Question: I'm an active reader of StackOverflow as it usually helps me resolve all my issues.
But for my first question ever I'll ask your help about runspaces in Powershell, specifically for memory management.
I created some PS apps with GUI and now I use runspaces to avoid hang of the GUI when big operations are running.
My problem is that I can't manage to dispose my runspaces when they are finished.
Regarding the code below, it's a simple script to try to understand how I can dispose of my runspaces. I tried to incorporate a unique runspace to monitor and dispose the app runspaces, I inspired myself from a <URL> but it doesn't seems to work.
Everytime I execute the runspace I gain 10Mb of memory, huge leak!

Can you help me to resolve this problem please ?
'''
[xml]$xaml = @'
<Window
xmlns="http://schemas.microsoft.com/winfx/2006/xaml/presentation"
xmlns:x="http://schemas.microsoft.com/winfx/2006/xaml"
Title="Runspace" FontFamily="Calibri" Height="400" Width="400" FontSize="14">
<Grid Margin="10,10,10,10">
<Grid.RowDefinitions>
<RowDefinition/>
<RowDefinition Height="10"/>
<RowDefinition Height="Auto"/>
</Grid.RowDefinitions>
<TextBox x:Name="TB_Results" Grid.Row="0" TextWrapping="Wrap" VerticalScrollBarVisibility="Auto"/>
<Button x:Name="BT_Run" Grid.Row="2" Content="Run" Height="30"/>
</Grid>
</Window>
'@
# Inits
Add-Type -AssemblyName PresentationFramework
Add-Type -AssemblyName PresentationCore
Add-Type -AssemblyName WindowsBase
$gui = [hashtable]::Synchronized(@{})
$reader = (New-Object Xml.XmlNodeReader $xaml)
$gui.Window = [Windows.Markup.XamlReader]::Load($reader)
$xaml.SelectNodes("//*[@*[contains(translate(name(.),'n','N'),'Name')]]") | ForEach-Object { $gui.Add($_.Name,$gui.Window.FindName($_.Name)) }
$Script:Jobs = [system.collections.arraylist]::Synchronized((New-Object System.Collections.ArrayList))
$Script:JobCleanup = [hashtable]::Synchronized(@{ Host = $host })
# Test function
function RunFunc {
$newRunspace = [runspacefactory]::CreateRunspace()
$newRunspace.ApartmentState = "STA"
$newRunspace.ThreadOptions = "ReuseThread"
$newRunspace.Open()
$newRunspace.SessionStateProxy.SetVariable("gui",$gui)
$Code = {
$memupdate = "Memory: $($(Get-Process -Id $PID).PrivateMemorySize64 / 1mb) mb"
$gui.Window.Dispatcher.invoke("Normal",[action]{
$gui.TB_Results.Text = "$memupdate'r'n" + $gui.TB_Results.Text
})
}
$Powershell = [powershell]::Create().AddScript($Code)
$Powershell.Runspace = $newRunspace
[void]$Script:Jobs.Add((
[PSCustomObject]@{
PowerShell = $PowerShell
Runspace = $PowerShell.BeginInvoke()
}
))
}
# Background Runspace to clean up jobs
$newRunspace =[runspacefactory]::CreateRunspace()
$newRunspace.ApartmentState = "STA"
$newRunspace.ThreadOptions = "ReuseThread"
$newRunspace.Open()
$newRunspace.SessionStateProxy.SetVariable("jobs",$Script:Jobs)
$Code = {
$JobCleanup = $true
do {
foreach($runspace in $jobs) {
if ($runspace.Runspace.isCompleted) {
$runspace.powershell.EndInvoke($runspace.Runspace) | Out-Null
$runspace.powershell.dispose()
$runspace.Runspace = $null
$runspace.powershell = $null
}
}
$temphash = $jobs.clone()
$temphash | Where-Object { $_.runspace -eq $Null } | ForEach-Object { $jobs.remove($_) }
Start-Sleep -Seconds 1
} while ($JobCleanup)
}
$Powershell = [powershell]::Create().AddScript($Code)
$Powershell.Runspace = $newRunspace
$PowerShell.BeginInvoke()
# gui events
$gui.BT_Run.add_Click({ RunFunc })
$gui.Window.ShowDialog() | Out-Null
'''
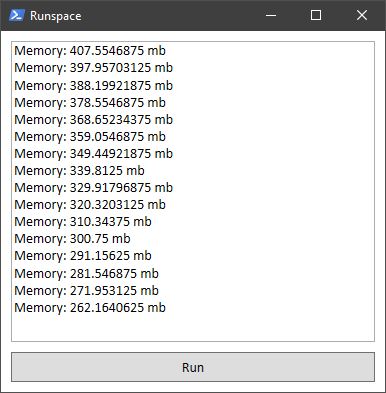
Answer: When you call '$runspace.PowerShell.Dispose()', the 'PowerShell' instance is disposed, but the runspace that it's tied to is not automatically disposed, you'll need to do that first yourself in the cleanup task:
'''
$runspace.powershell.EndInvoke($runspace.Runspace) | Out-Null
$runspace.powershell.Runspace.Dispose() # remember to clean up the runspace!
$runspace.powershell.dispose()
'''